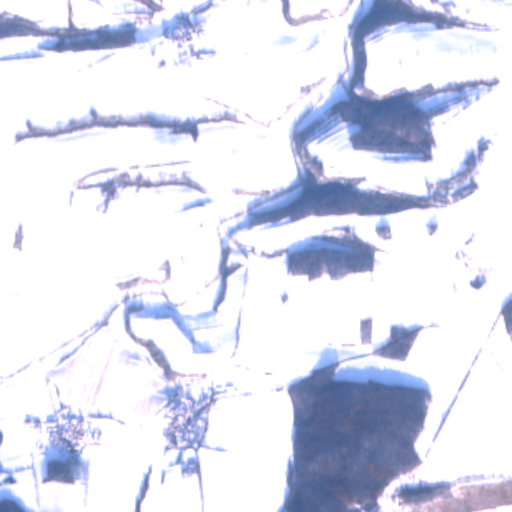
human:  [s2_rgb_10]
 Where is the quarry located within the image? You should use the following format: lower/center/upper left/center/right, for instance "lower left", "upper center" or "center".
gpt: The quarry is located in the upper right of the image.
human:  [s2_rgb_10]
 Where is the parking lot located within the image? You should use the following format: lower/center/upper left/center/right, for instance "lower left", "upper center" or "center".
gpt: There is no parking lot in the image.